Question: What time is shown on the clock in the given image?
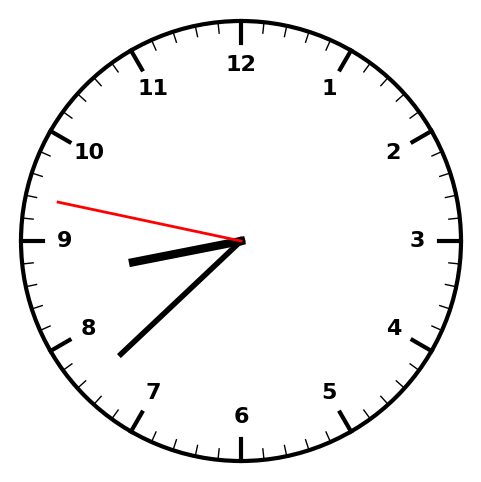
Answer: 08:37:47